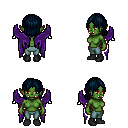
a pixel art fantasy rpg character, female body template, orc, green skin, purple wings, teal pants, raven long bangs hairstyle, black shoes, four views (front, back, left, right), 2x2 character sprite sheet, small pixel art, hard edges, no anti-aliasing